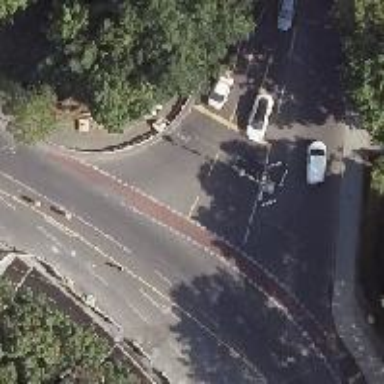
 featuring lane for cycling on the left side with lane markings."